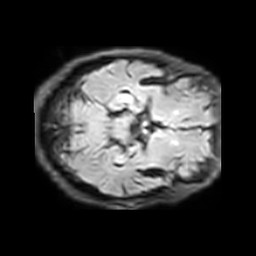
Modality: FLAIR
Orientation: axial
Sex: female
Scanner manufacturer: philips
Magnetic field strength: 3 T
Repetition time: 11 s
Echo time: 0.12 s